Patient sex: M
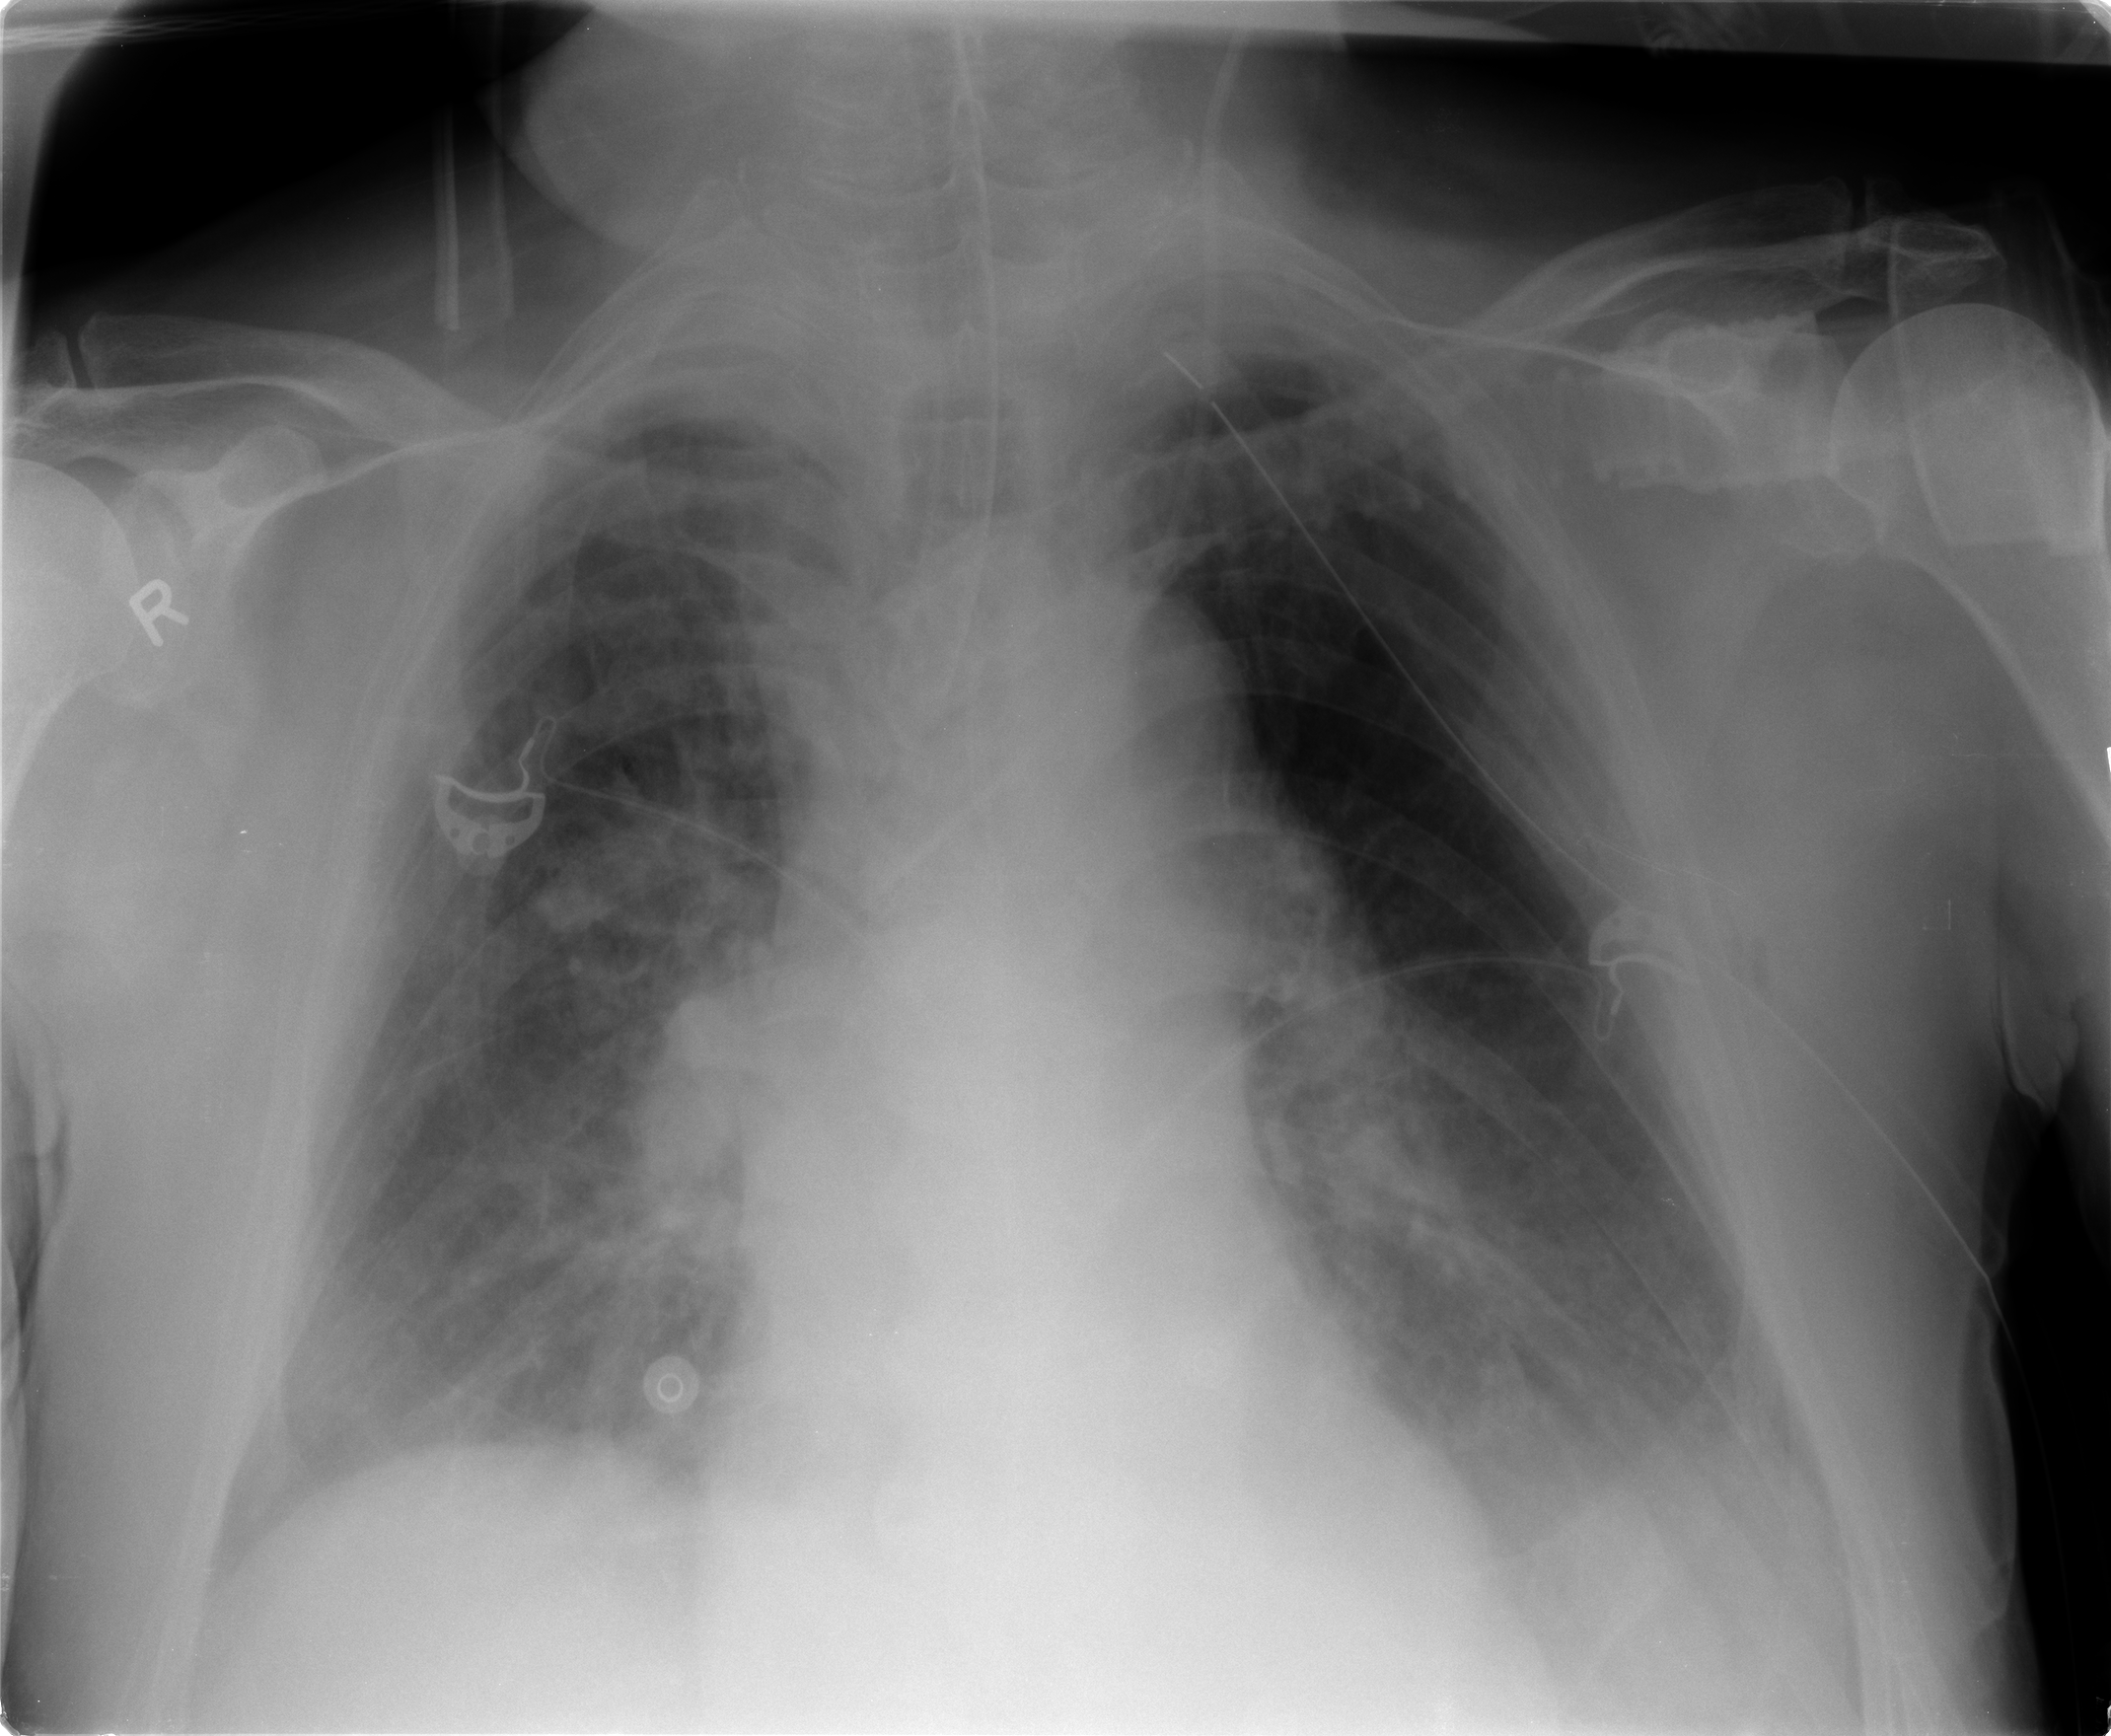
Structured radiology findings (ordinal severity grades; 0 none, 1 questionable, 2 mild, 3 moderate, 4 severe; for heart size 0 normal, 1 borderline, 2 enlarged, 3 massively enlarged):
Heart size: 1
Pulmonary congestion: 3
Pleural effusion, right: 0
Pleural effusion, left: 2
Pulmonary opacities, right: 2
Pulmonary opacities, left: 2
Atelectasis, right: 2
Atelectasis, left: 2